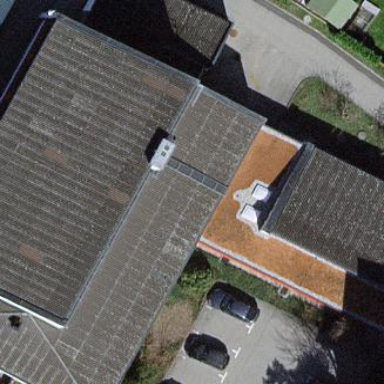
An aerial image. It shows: School building.